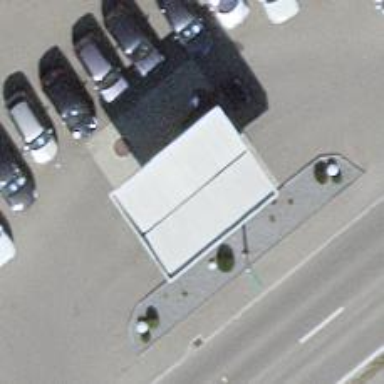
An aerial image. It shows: Fuel station.